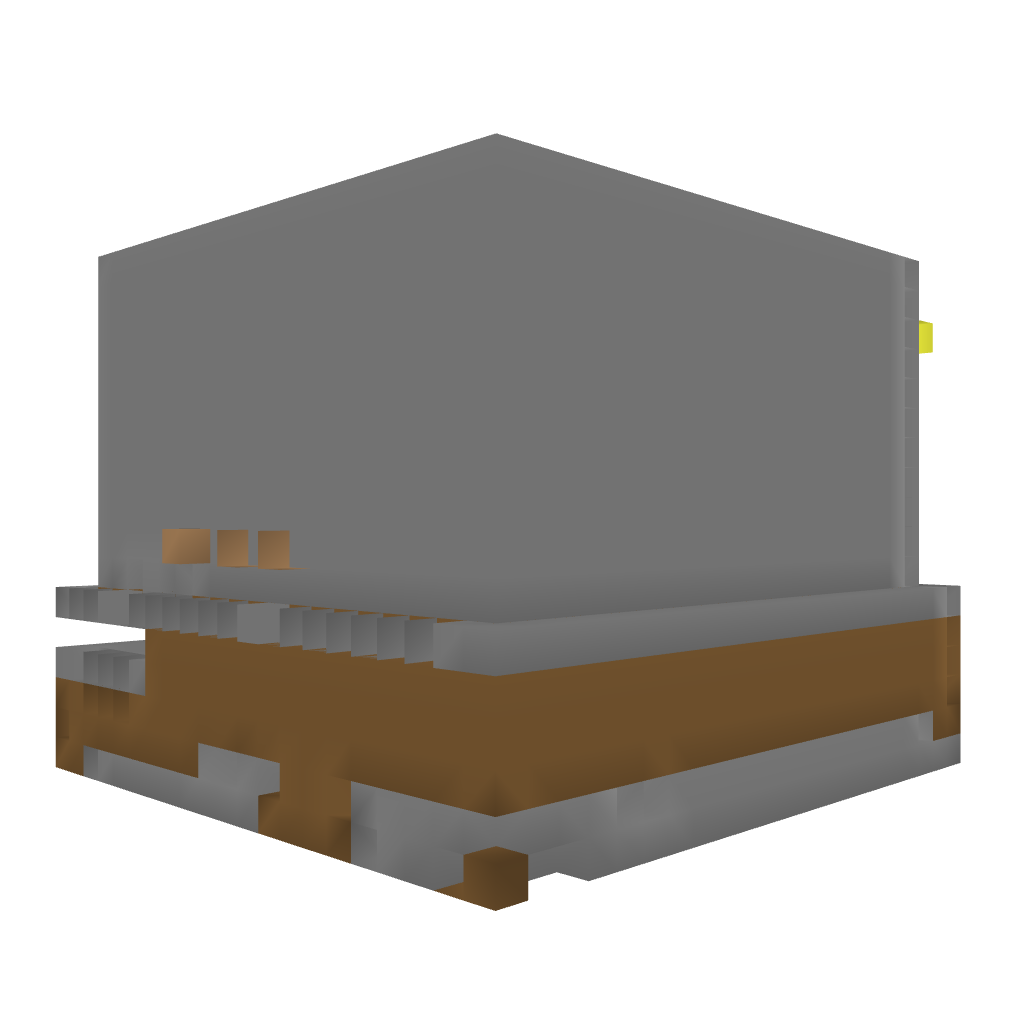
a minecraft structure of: Redstone Powered Shop. bad low quality